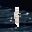
Label: 1